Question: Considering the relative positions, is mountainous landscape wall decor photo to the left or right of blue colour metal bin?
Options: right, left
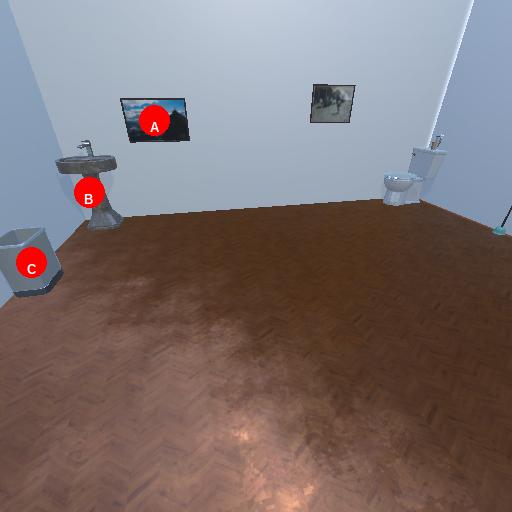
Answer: right